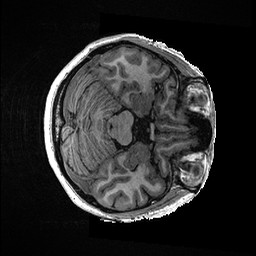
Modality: T1w
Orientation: axial
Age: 34
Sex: female
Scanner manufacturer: ge
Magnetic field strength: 3 T
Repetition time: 0.006952 s
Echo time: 0.00292 s